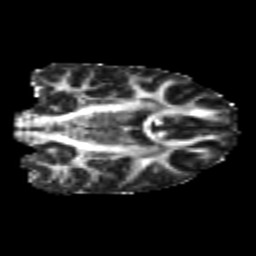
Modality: FA
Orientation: coronal
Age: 23
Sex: female
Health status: healthy
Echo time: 0.074 s